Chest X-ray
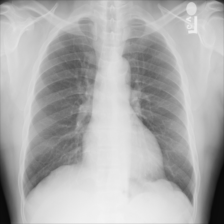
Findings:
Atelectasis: negative
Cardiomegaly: negative
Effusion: negative
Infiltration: negative
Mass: negative
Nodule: negative
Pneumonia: negative
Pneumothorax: negative
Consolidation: negative
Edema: negative
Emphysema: negative
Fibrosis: negative
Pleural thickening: negative
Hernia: negative